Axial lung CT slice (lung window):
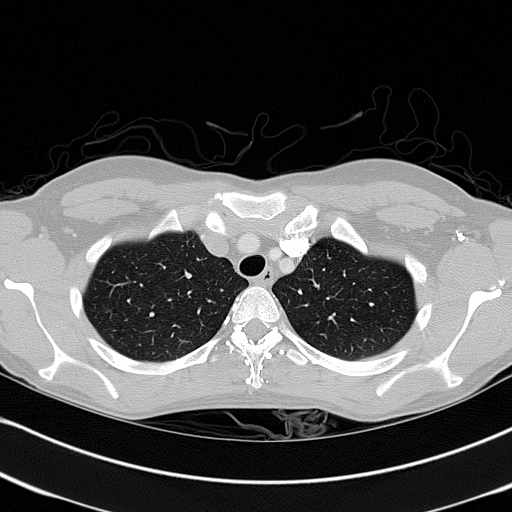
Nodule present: no